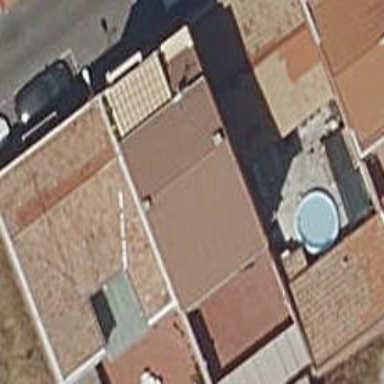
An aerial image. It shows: Building.